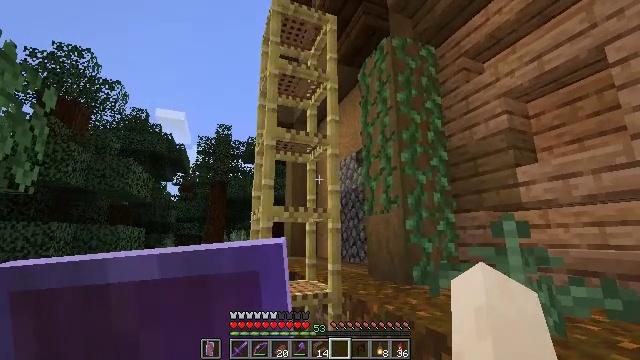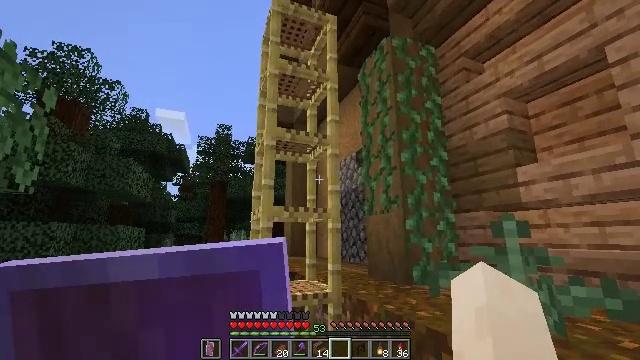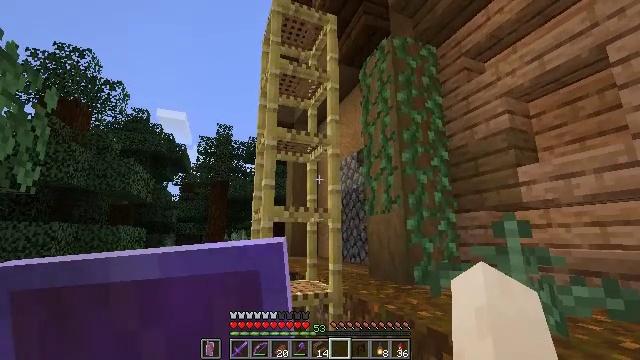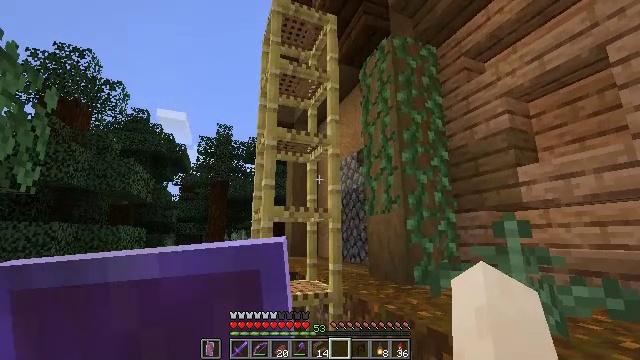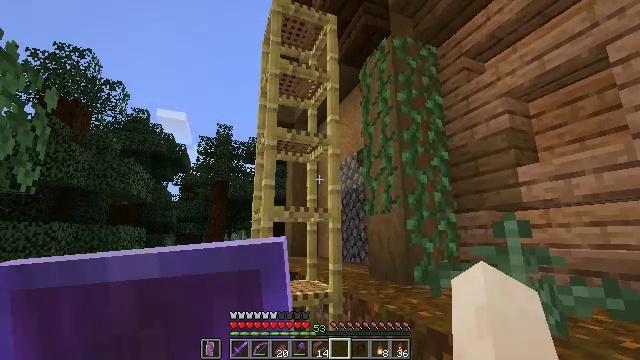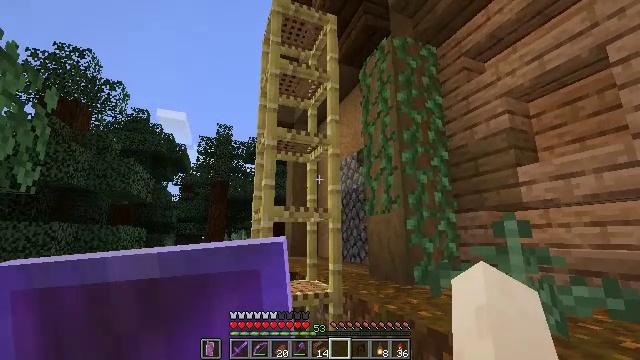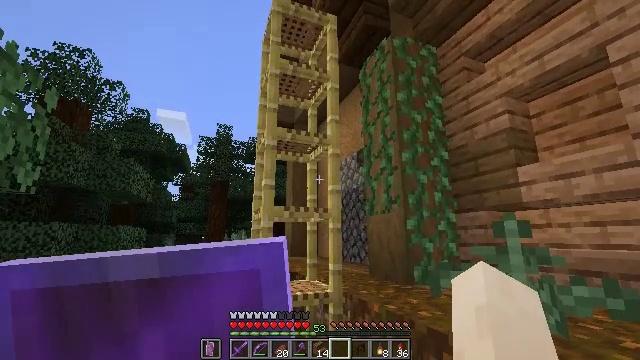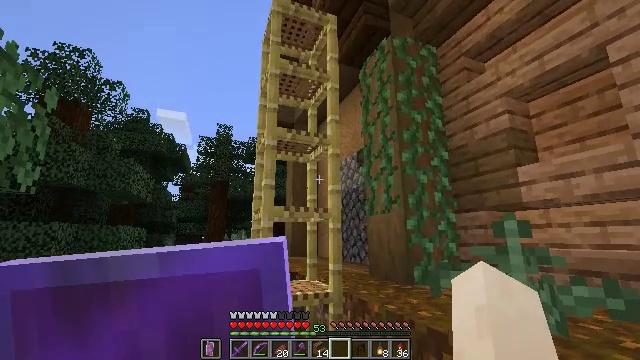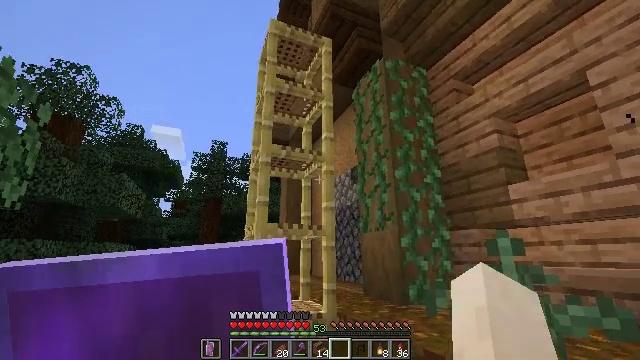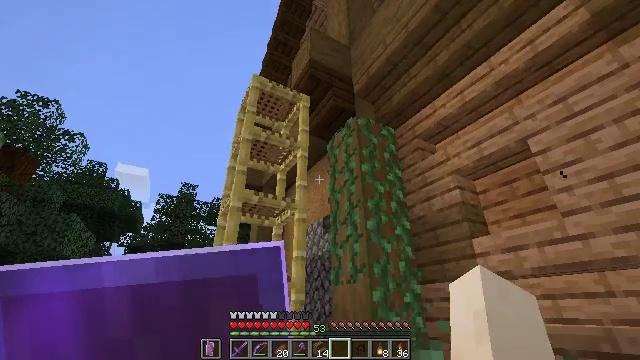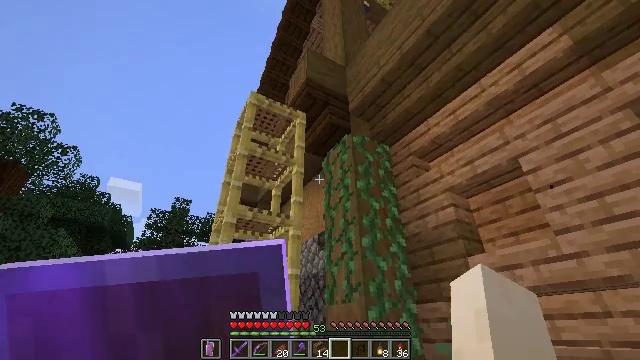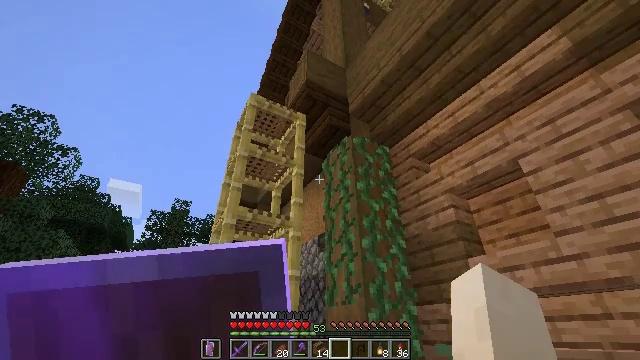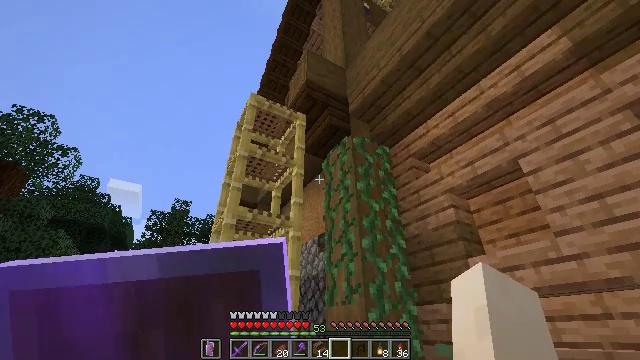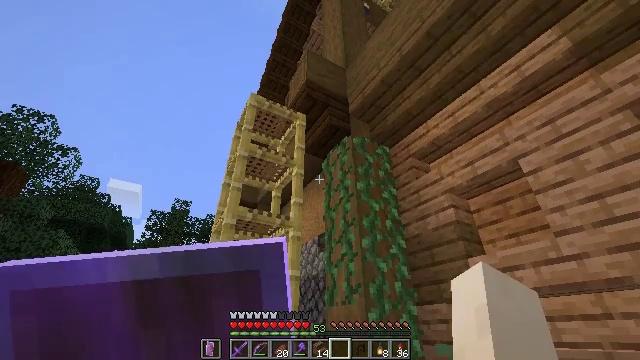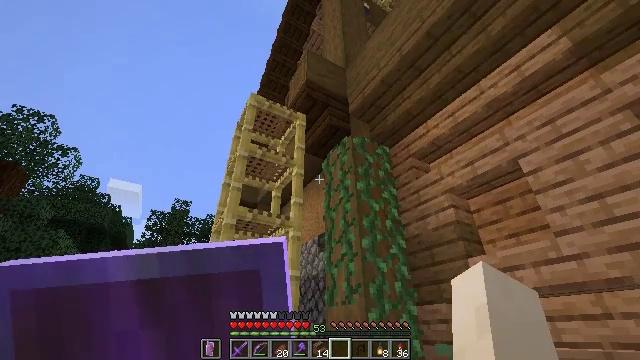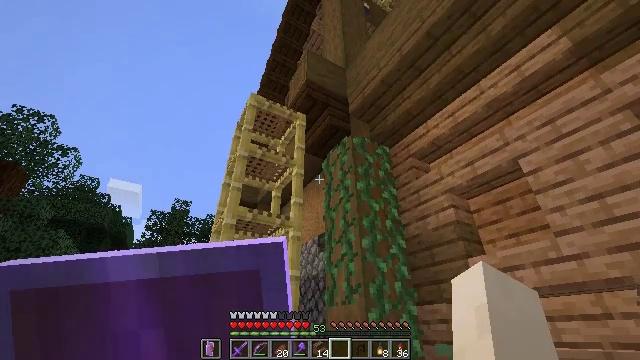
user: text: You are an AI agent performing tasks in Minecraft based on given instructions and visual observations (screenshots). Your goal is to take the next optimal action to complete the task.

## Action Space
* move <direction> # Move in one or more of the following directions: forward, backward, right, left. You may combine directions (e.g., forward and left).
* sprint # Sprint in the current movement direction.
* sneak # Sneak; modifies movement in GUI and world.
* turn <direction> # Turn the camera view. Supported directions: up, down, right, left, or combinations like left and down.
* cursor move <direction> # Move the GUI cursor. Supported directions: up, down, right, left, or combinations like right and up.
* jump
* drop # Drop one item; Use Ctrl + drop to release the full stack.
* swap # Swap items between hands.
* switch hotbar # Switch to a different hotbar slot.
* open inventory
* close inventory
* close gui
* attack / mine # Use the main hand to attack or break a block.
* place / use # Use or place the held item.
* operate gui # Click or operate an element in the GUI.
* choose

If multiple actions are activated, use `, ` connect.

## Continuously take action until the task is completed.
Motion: motion action
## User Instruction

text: Collect vines by mining them.
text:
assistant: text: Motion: no_op
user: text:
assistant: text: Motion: no_op
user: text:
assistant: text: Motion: no_op
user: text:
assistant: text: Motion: no_op
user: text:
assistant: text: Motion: no_op
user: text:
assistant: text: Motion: no_op
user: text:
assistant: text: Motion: no_op
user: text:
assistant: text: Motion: turn right and up
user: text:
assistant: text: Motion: turn right and up
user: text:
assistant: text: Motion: turn right and up
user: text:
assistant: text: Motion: no_op
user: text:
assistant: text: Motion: no_op
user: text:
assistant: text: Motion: no_op
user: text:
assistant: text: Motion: no_op
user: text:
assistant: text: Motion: no_op
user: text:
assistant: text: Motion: no_op
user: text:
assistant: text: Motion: no_op
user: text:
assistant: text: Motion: no_op
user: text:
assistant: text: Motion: no_op
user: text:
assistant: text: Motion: no_op
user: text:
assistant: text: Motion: no_op
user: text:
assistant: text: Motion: no_op
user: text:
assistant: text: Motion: turn right and up
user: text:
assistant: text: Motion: no_op
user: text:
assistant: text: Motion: no_op
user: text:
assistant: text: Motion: no_op
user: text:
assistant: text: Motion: no_op
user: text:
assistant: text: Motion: no_op
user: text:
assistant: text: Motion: no_op
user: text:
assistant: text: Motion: no_op